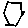
Label: hexagon